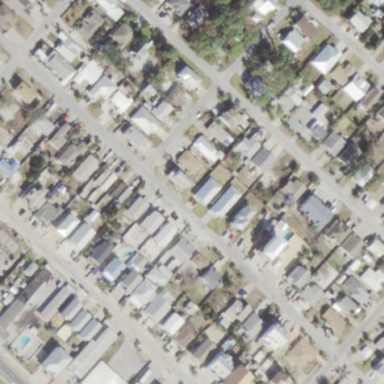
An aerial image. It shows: This residential area consists of single-family homes.